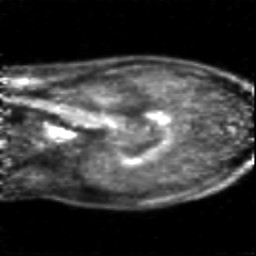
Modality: PET
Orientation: sagittal
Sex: female
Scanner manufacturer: siemens